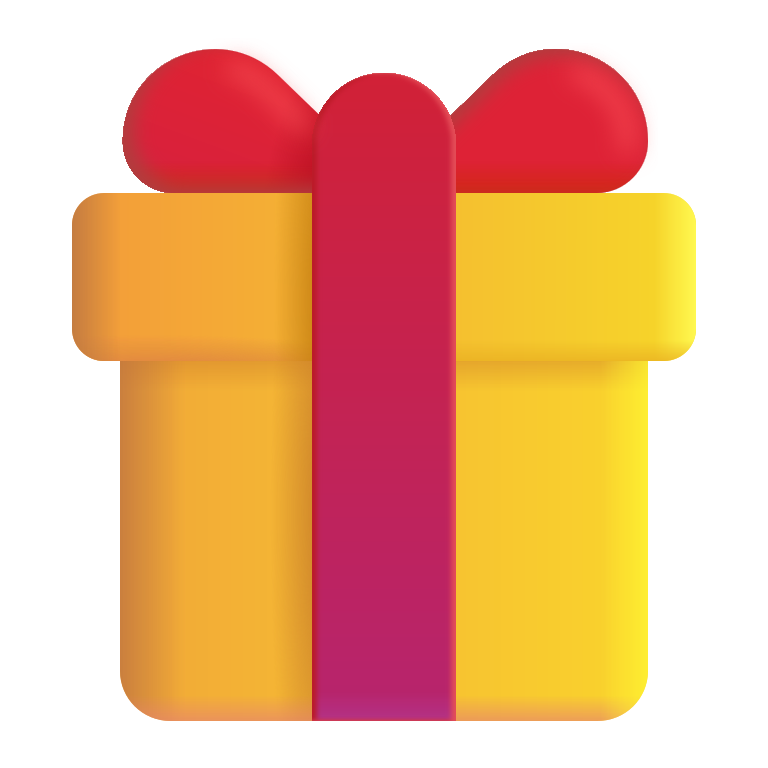
wrapped gift color